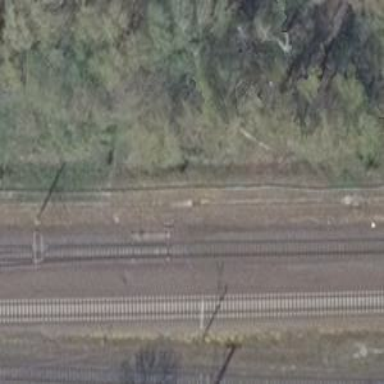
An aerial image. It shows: Railway switch.